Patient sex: F
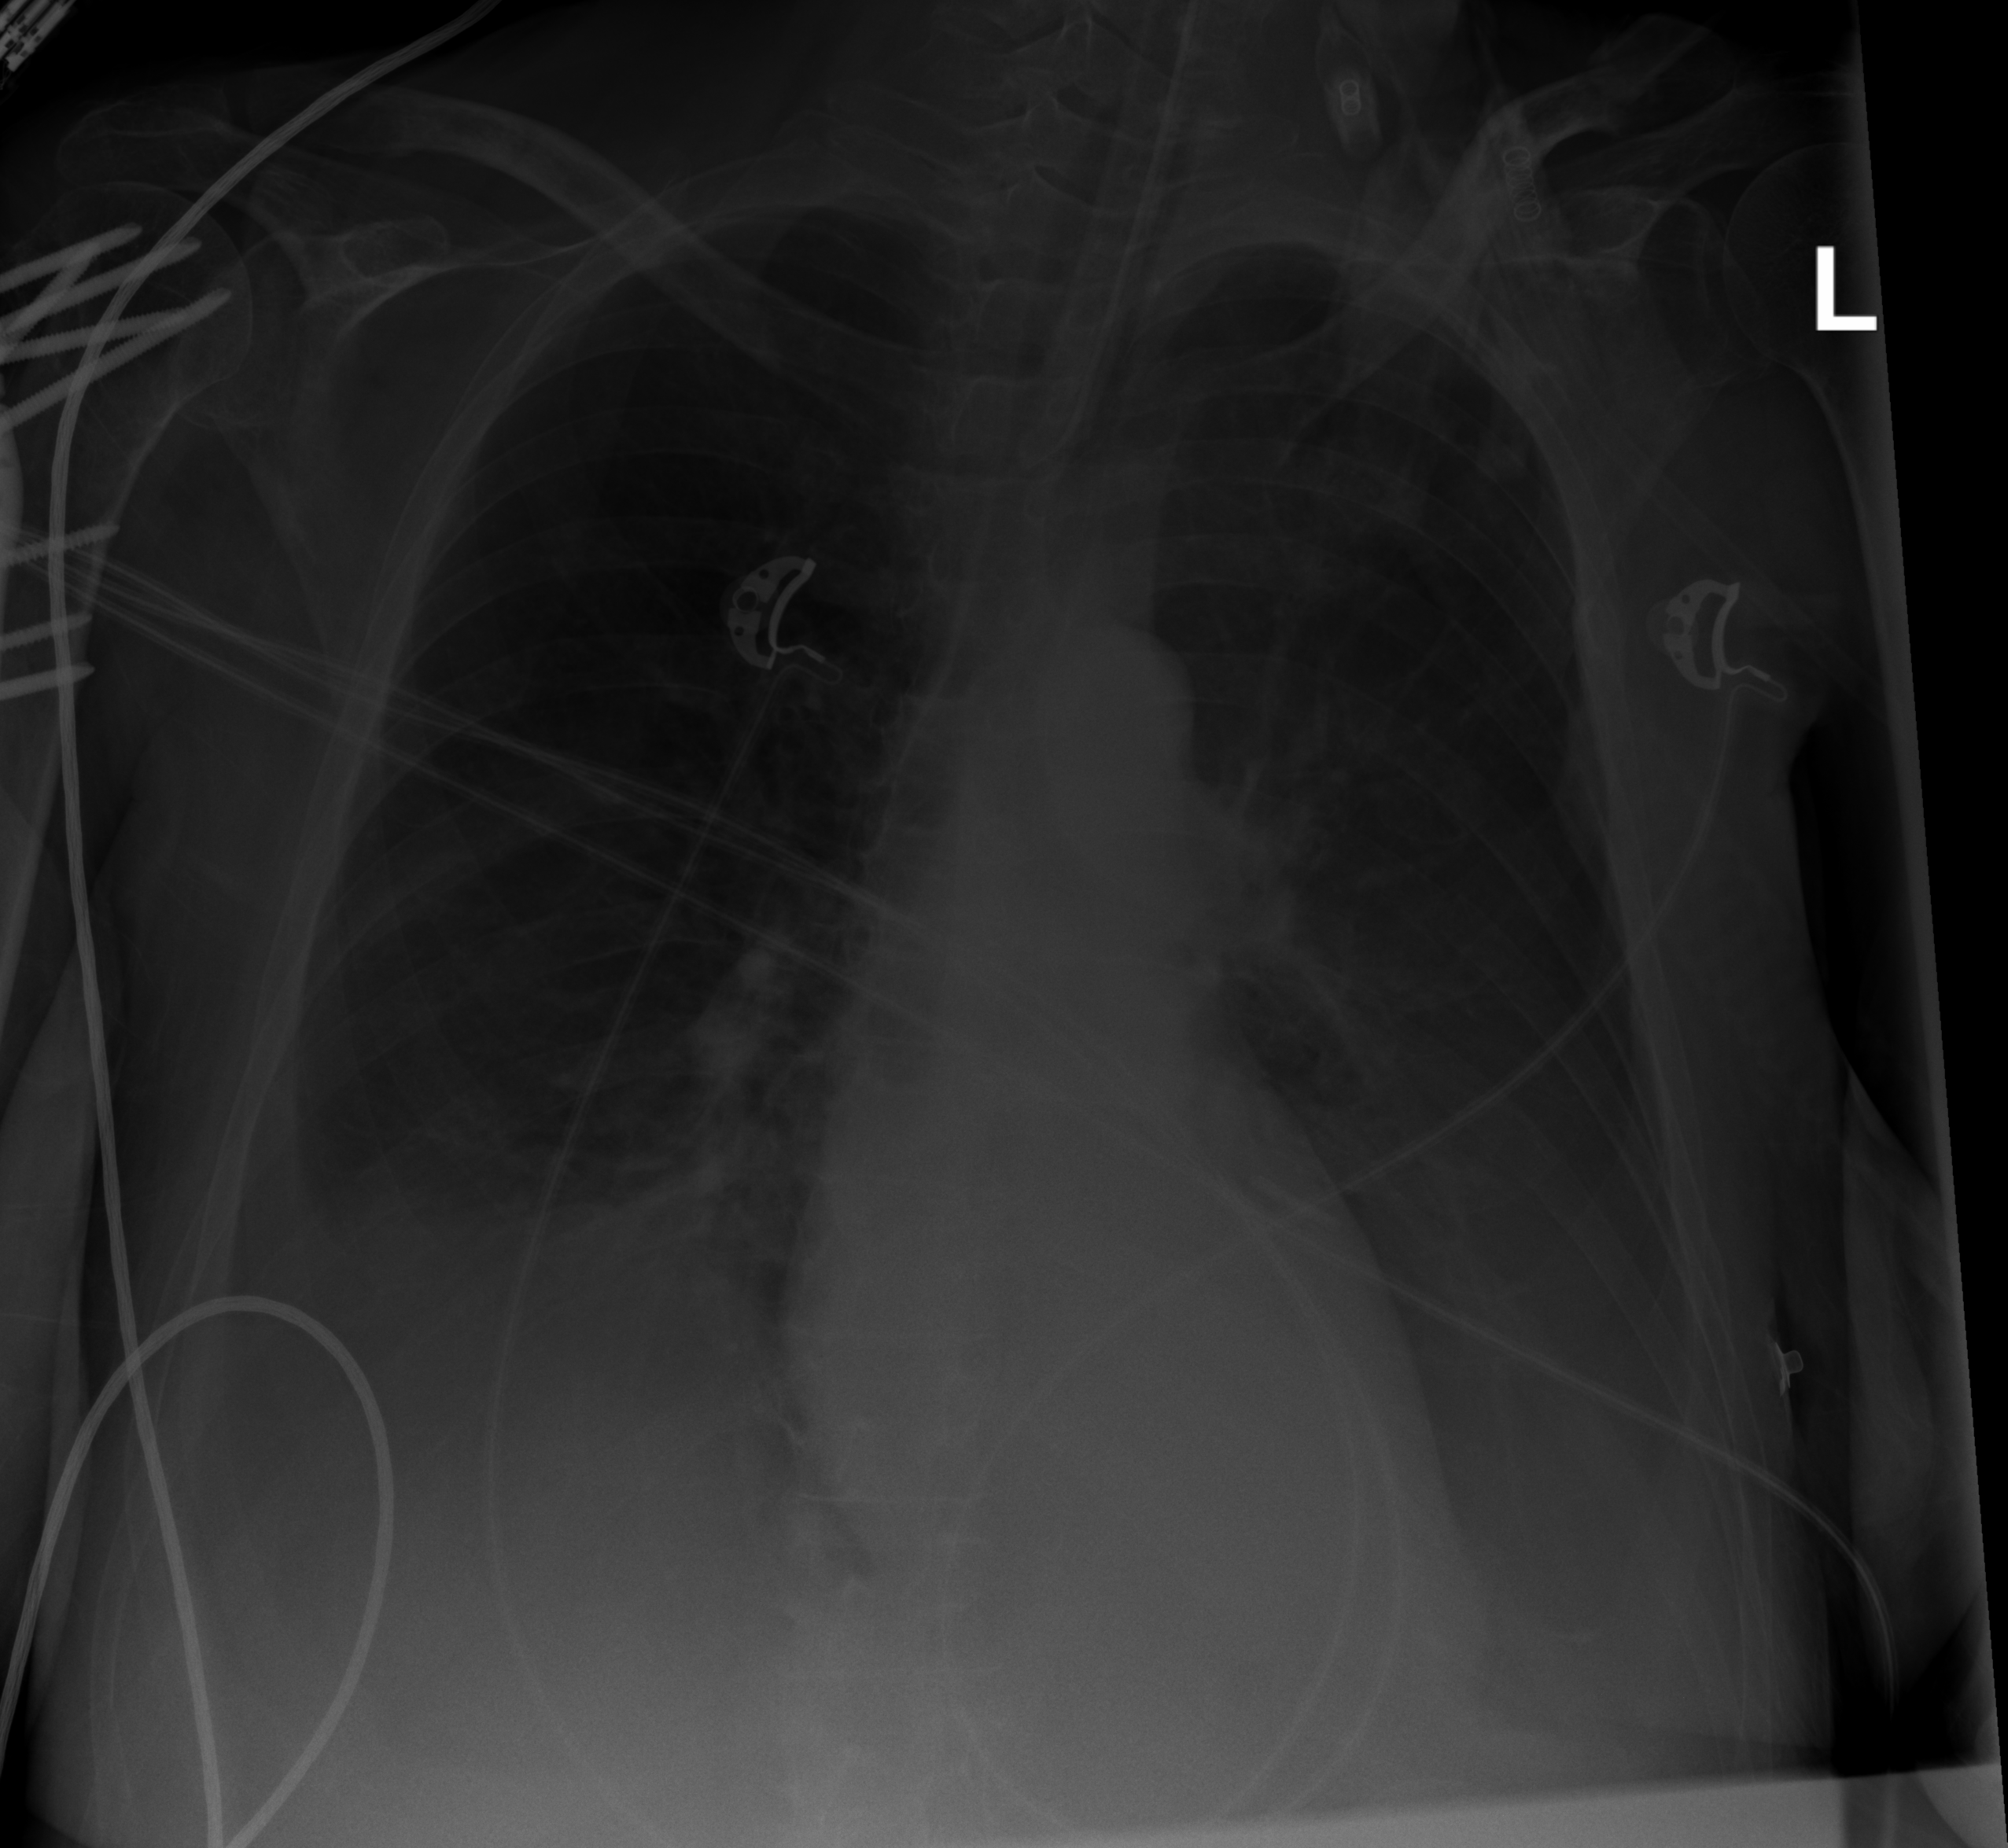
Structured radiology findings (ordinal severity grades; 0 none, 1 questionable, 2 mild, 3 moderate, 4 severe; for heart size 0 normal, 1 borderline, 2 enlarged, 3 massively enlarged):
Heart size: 0
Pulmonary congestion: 0
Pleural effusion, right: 2
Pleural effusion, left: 2
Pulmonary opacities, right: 2
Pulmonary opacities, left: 0
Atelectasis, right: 0
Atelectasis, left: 0